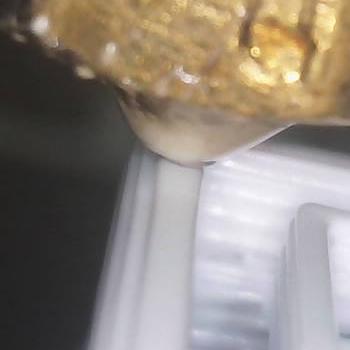
Flow rate: 200%